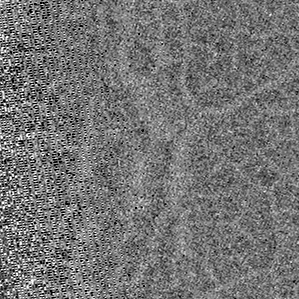
Label: frost